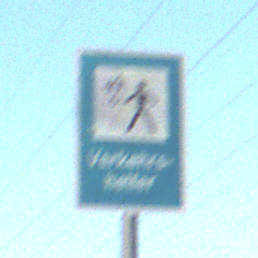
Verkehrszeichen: Verkehrshelfer
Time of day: Dawn
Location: Outdoor (Nature)
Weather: Clear
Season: NotSpecified
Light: Natural